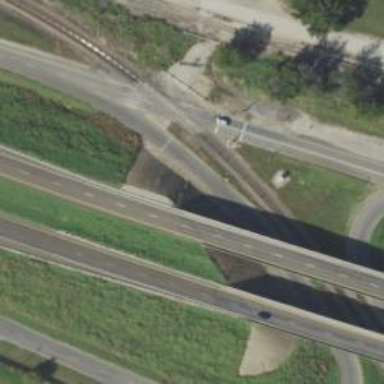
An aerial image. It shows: Motorway bridge.